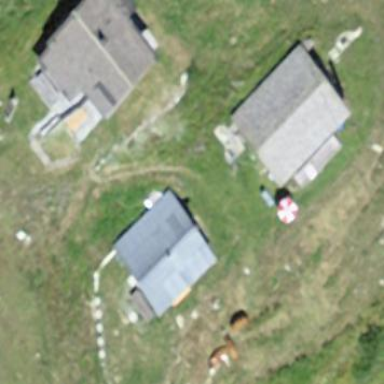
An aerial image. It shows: Hut.